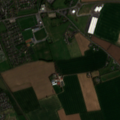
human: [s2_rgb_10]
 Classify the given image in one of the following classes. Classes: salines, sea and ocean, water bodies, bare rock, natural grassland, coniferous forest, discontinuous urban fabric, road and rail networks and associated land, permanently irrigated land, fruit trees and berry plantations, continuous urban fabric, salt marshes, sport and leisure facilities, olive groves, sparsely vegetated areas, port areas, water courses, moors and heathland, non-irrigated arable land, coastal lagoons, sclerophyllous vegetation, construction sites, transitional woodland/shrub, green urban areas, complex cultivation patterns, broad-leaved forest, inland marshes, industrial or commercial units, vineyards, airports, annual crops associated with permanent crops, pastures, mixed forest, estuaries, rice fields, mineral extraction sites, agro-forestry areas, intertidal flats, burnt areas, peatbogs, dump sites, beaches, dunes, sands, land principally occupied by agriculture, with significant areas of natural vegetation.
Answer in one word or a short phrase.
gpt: discontinuous urban fabric, non-irrigated arable land